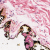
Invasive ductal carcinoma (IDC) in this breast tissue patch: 0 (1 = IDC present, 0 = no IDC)